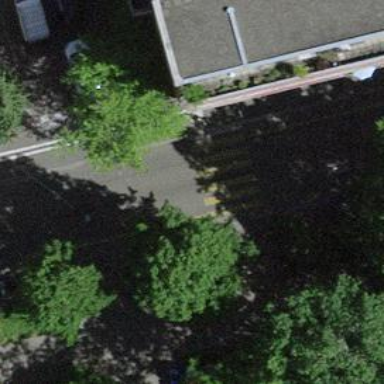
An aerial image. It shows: Marked road crossing.